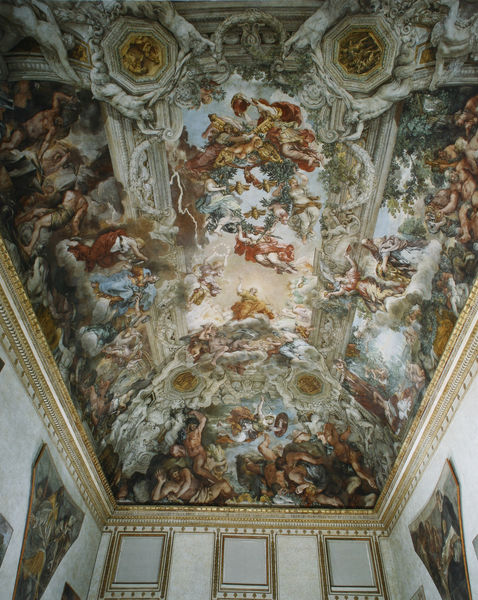
Titel: Triumph der Göttlichen Vorsehung
Künstler: Pietro da Cortona
Standort: Rom
Institution: Palazzo Barberini
Schlagwörter: blau, blätter, feuer, flügel, gemälde, gewitter, gott, himmel, kampf, körper, nackt, wasser, weiß, wolken, bäume, grün, landschaft, menschen, bunt, fenster, licht, marmor, männer, szene, säulen, zimmer, rot, schloss, wolke, malerei, ornament, tanz, wand, architektur, barock, kleidung, rahmen, stein, zweige, kirche, gewand, gold, decke, innen, pflanzen, krone, renaissance, rokoko, rund, engel, putto, hellblau, ansicht, bogen, italien, perspektive, farben, farbe, nebel, amerika, grisaille, saal, figuren, wehen, papst, france, ornamente, verzierung, wandgemälde, wandmalerei, maler, stuck, hoch, bienen, foto, fotografie, italie, gewölbe, vergoldet, religion, palast, palazzo, groß, tote, fliegend, allegorie, göttin, kämpfen, altar, gestalten, rom, girlanden, photo, ecken, fries, wappen, geflügel, putz, statuen, rosette, jesus, blitz, götter, mythos, fresken, krönung, urban, kapelle, kassetten, heilige, speer, deckengemälde, fresko, schlüssel, zierde, golden, teuer, amor, putten, illusion, putti, schwebend, szenen, pfeil, ciel, peinture, durchbrochen, fresco, golf, himmelfahrt, cupido, toge, gebälk, europa, photografie, gewölbt, deckenmalerei, teilung, tonnengewölbe, da cortona, pietro da cortona, apotheose, barberini, oktogone, chapelle, prunkvoll, indianer, gewimmel, katholisch, ange, tiepolo, sculpture, scheinarchitektur, deckenfresko, biene, paradis, stadien, kartuschen, kontinente, cordoba, ikonografie, quirinale, asam, stukatur, spät, sixtinische kapelle, michel ange, pastelltöne, rocaille, plafond, trompe l'eil, dorure, marbre, stukkatur, pierre de cortone, rococo, voûte, plafon, weitwinkel, stuckverzierung, wahl, aufgebrochen, borghese, canova, vorhersehung, krünung, caravage, nektar, apotre, palazzo barberini, gesimt, barbarini, cornoda, göttin der orhersehung, okotogone, palais borghese, palazzo urbino, wapprn, yesuiten, o, triumph der göttlichen vorsehung, divina providenzia, dackengemälde, tonedecke, trompe l'oeil, 7deckengemälde, amro, paradie, sixtine, murale, plafons